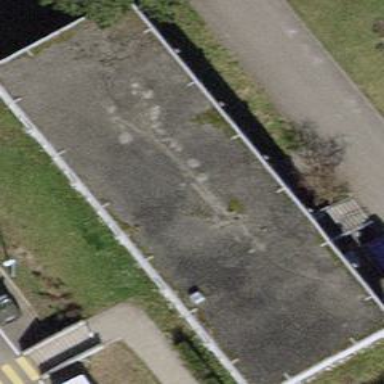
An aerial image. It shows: Building that serves as military barracks.